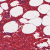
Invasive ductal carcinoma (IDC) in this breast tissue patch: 0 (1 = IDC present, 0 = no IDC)